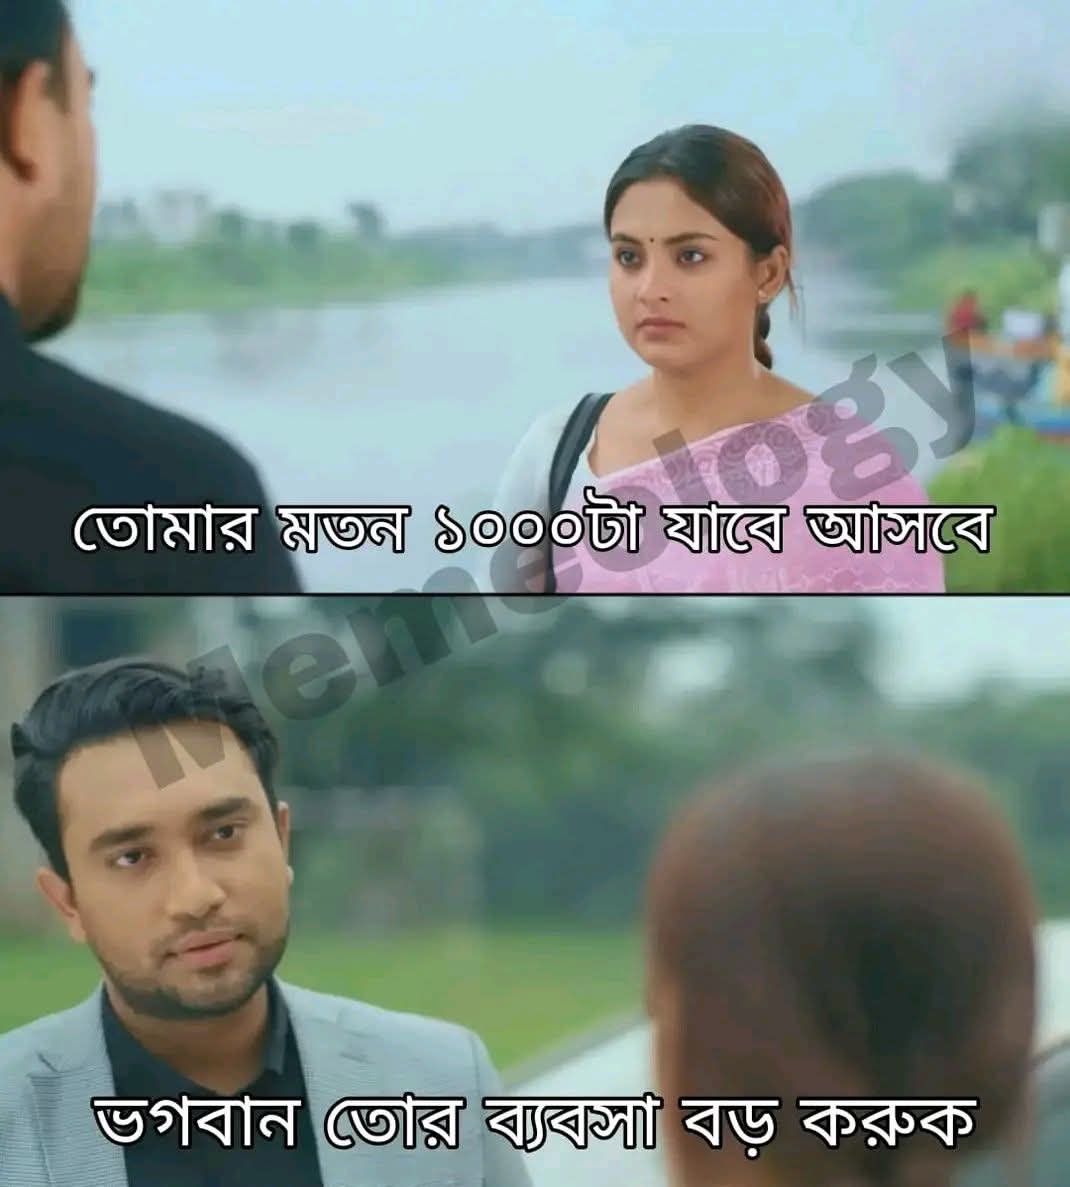
Text: তোমার মতন ১০০০টা যাবে আসবে
ভগবান তোর ব্যবসা বড় করুক
Label: Non Hate